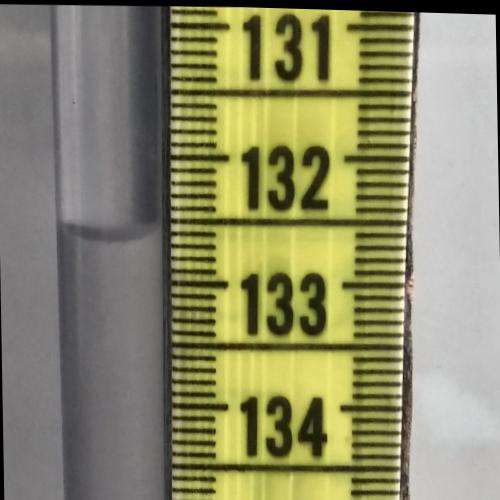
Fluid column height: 132.6 cm